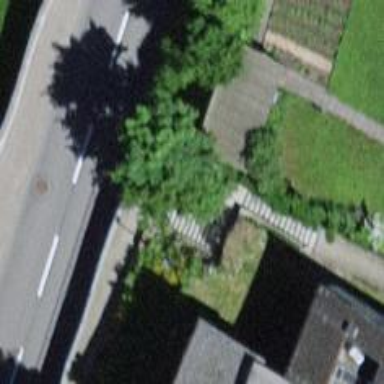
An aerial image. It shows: Road with steps.